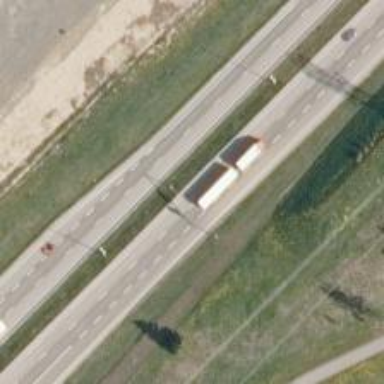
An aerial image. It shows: Asphalt road classified as trunk highway.